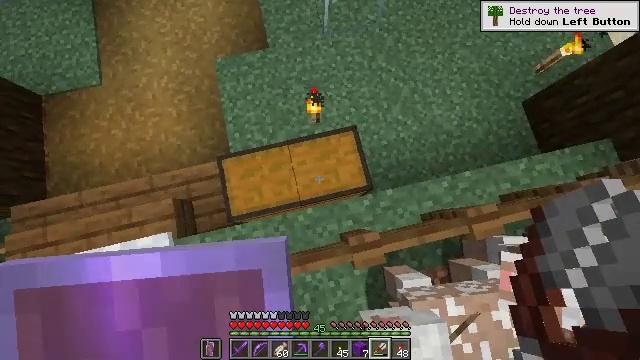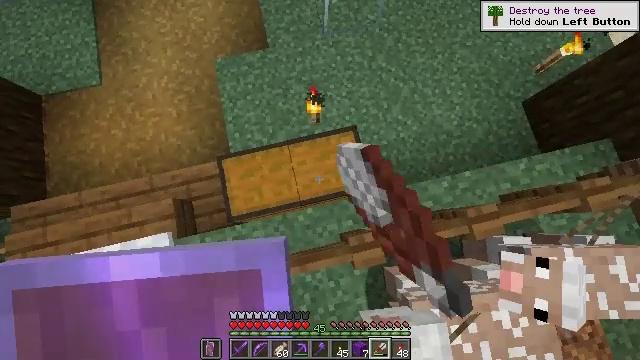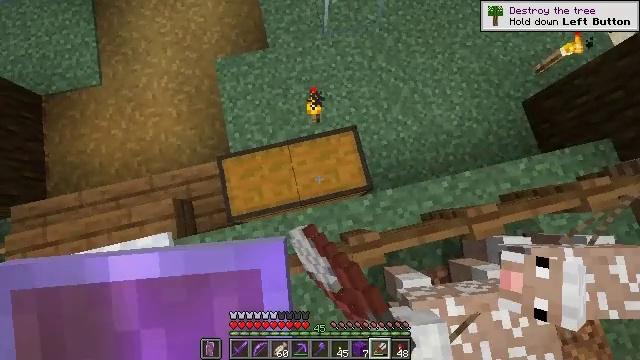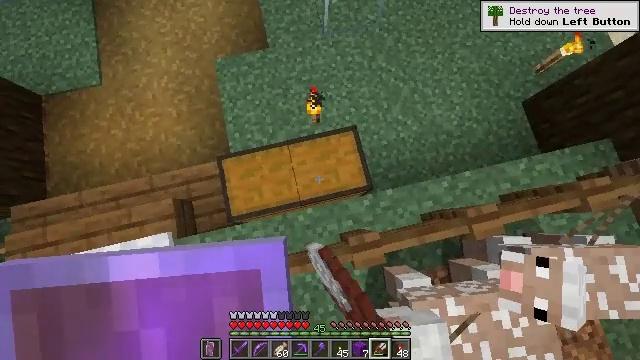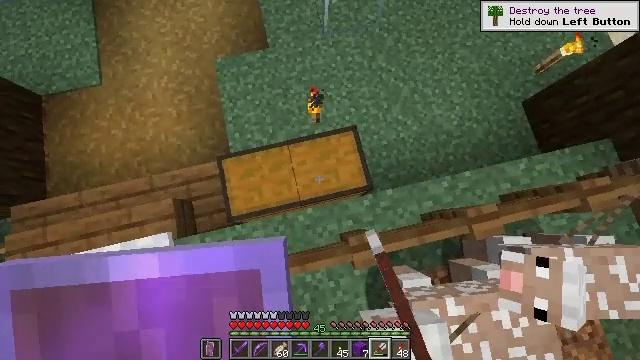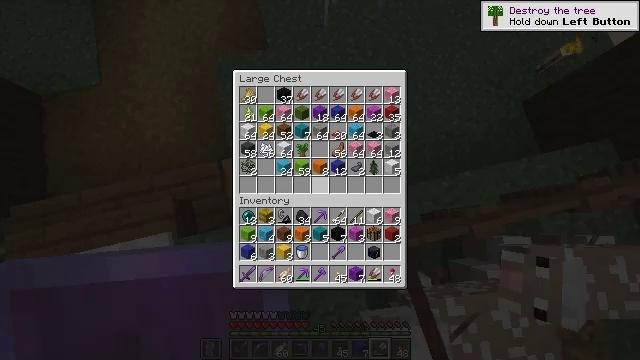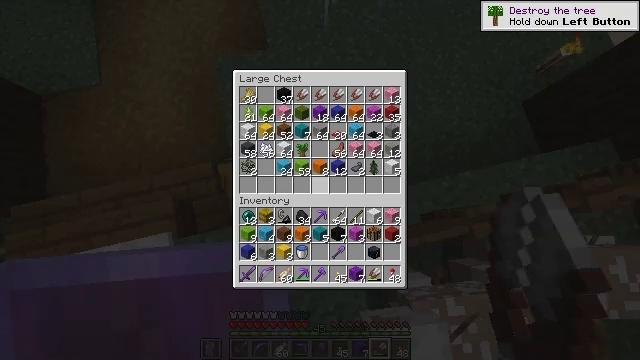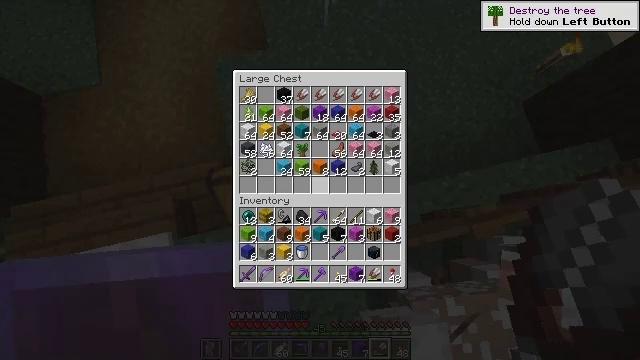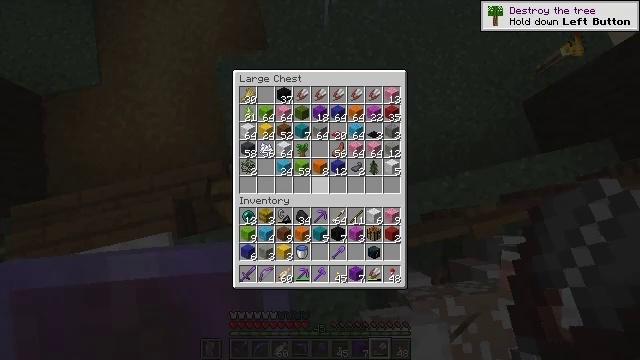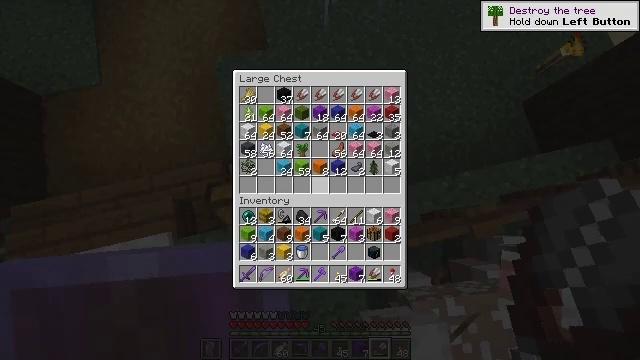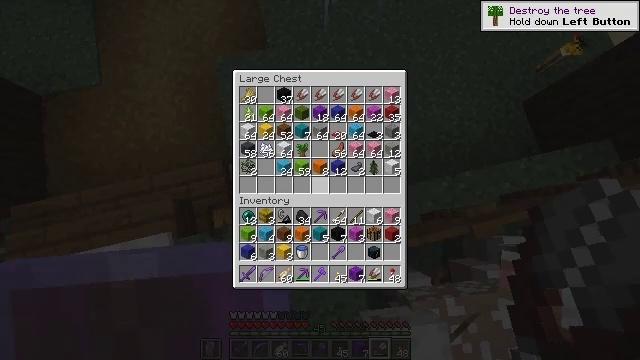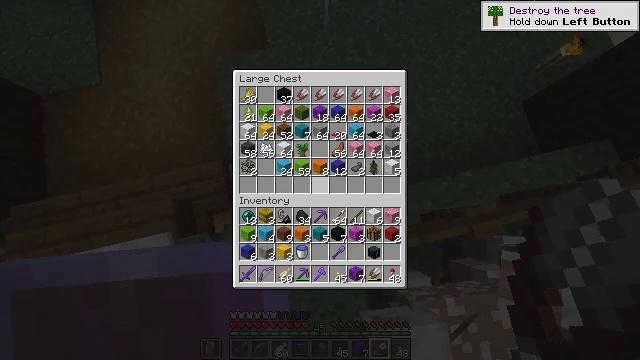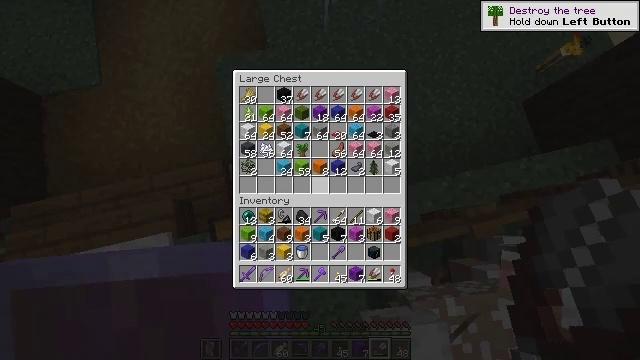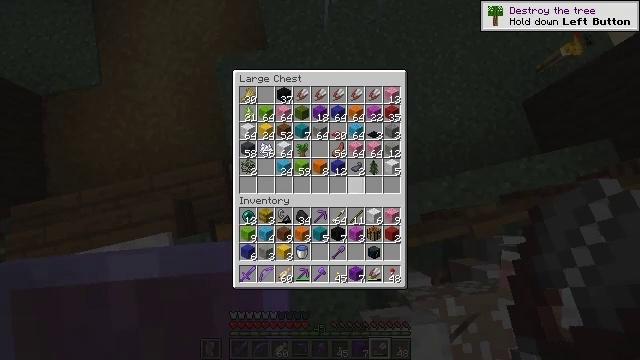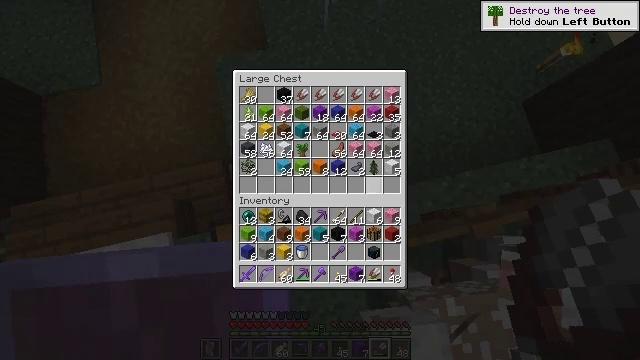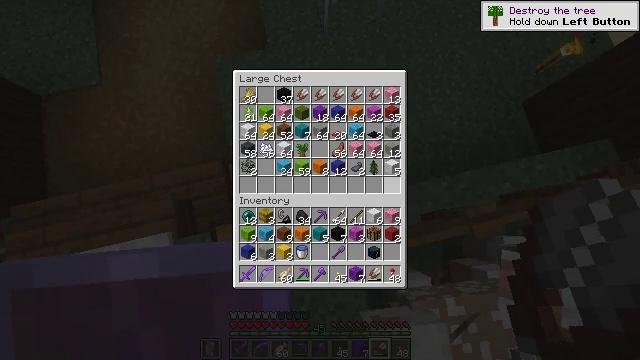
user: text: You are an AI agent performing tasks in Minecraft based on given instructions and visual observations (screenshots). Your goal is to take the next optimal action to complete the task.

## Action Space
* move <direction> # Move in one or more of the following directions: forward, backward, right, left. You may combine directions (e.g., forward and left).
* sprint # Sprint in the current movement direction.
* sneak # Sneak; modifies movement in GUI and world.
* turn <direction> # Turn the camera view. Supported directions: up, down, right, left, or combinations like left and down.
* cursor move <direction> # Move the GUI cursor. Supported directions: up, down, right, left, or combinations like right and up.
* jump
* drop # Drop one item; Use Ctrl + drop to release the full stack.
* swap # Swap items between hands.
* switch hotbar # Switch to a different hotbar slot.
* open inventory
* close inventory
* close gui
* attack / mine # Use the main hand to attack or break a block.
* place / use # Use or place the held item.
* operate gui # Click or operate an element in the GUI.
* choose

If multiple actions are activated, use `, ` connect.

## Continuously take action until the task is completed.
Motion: motion action
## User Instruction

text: Mine the light blue shulker box.
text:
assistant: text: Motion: use / place
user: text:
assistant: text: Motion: use / place
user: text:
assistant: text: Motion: no_op
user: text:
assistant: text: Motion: no_op
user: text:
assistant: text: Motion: no_op
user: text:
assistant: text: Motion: no_op
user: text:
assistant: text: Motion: no_op
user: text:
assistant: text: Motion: no_op
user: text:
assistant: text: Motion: no_op
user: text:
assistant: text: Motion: no_op
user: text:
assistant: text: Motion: no_op
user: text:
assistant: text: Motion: no_op
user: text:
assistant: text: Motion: turn right
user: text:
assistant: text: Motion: turn right
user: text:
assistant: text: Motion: turn right
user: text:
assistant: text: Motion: no_op
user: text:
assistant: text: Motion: no_op
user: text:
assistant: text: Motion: no_op
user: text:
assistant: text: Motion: turn left and down
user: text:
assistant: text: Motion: no_op
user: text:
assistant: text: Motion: no_op
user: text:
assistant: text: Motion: no_op
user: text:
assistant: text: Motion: no_op
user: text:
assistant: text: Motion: no_op
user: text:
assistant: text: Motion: no_op
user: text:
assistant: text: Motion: no_op
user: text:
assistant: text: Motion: no_op
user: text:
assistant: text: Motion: turn right
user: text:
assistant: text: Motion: no_op
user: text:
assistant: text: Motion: no_op